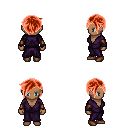
a pixel art fantasy rpg character, female body template, human, dark skin, purple robe, red pants, red pixie cut hairstyle, cloth bracers, brown shoes, four views (front, back, left, right), 2x2 character sprite sheet, small pixel art, hard edges, no anti-aliasing